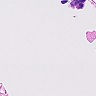
Metastatic tissue present: no